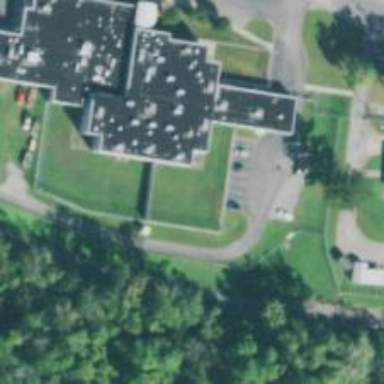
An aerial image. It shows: Police building.